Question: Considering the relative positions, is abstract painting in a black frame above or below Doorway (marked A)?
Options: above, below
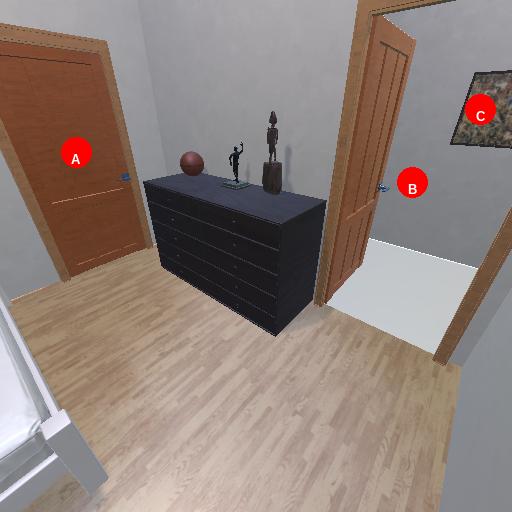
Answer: above